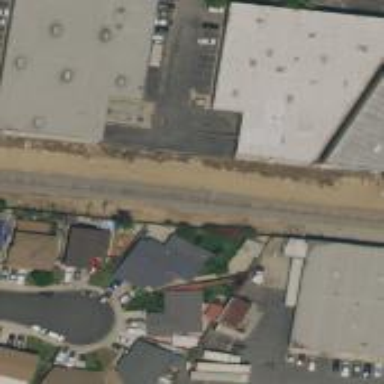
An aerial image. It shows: Warehouse building.